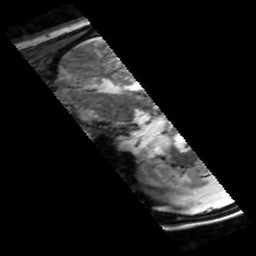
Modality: T2w
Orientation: sagittal
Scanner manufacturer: siemens
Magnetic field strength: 6.98 T
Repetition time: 5.65 s
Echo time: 0.044 s